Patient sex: M
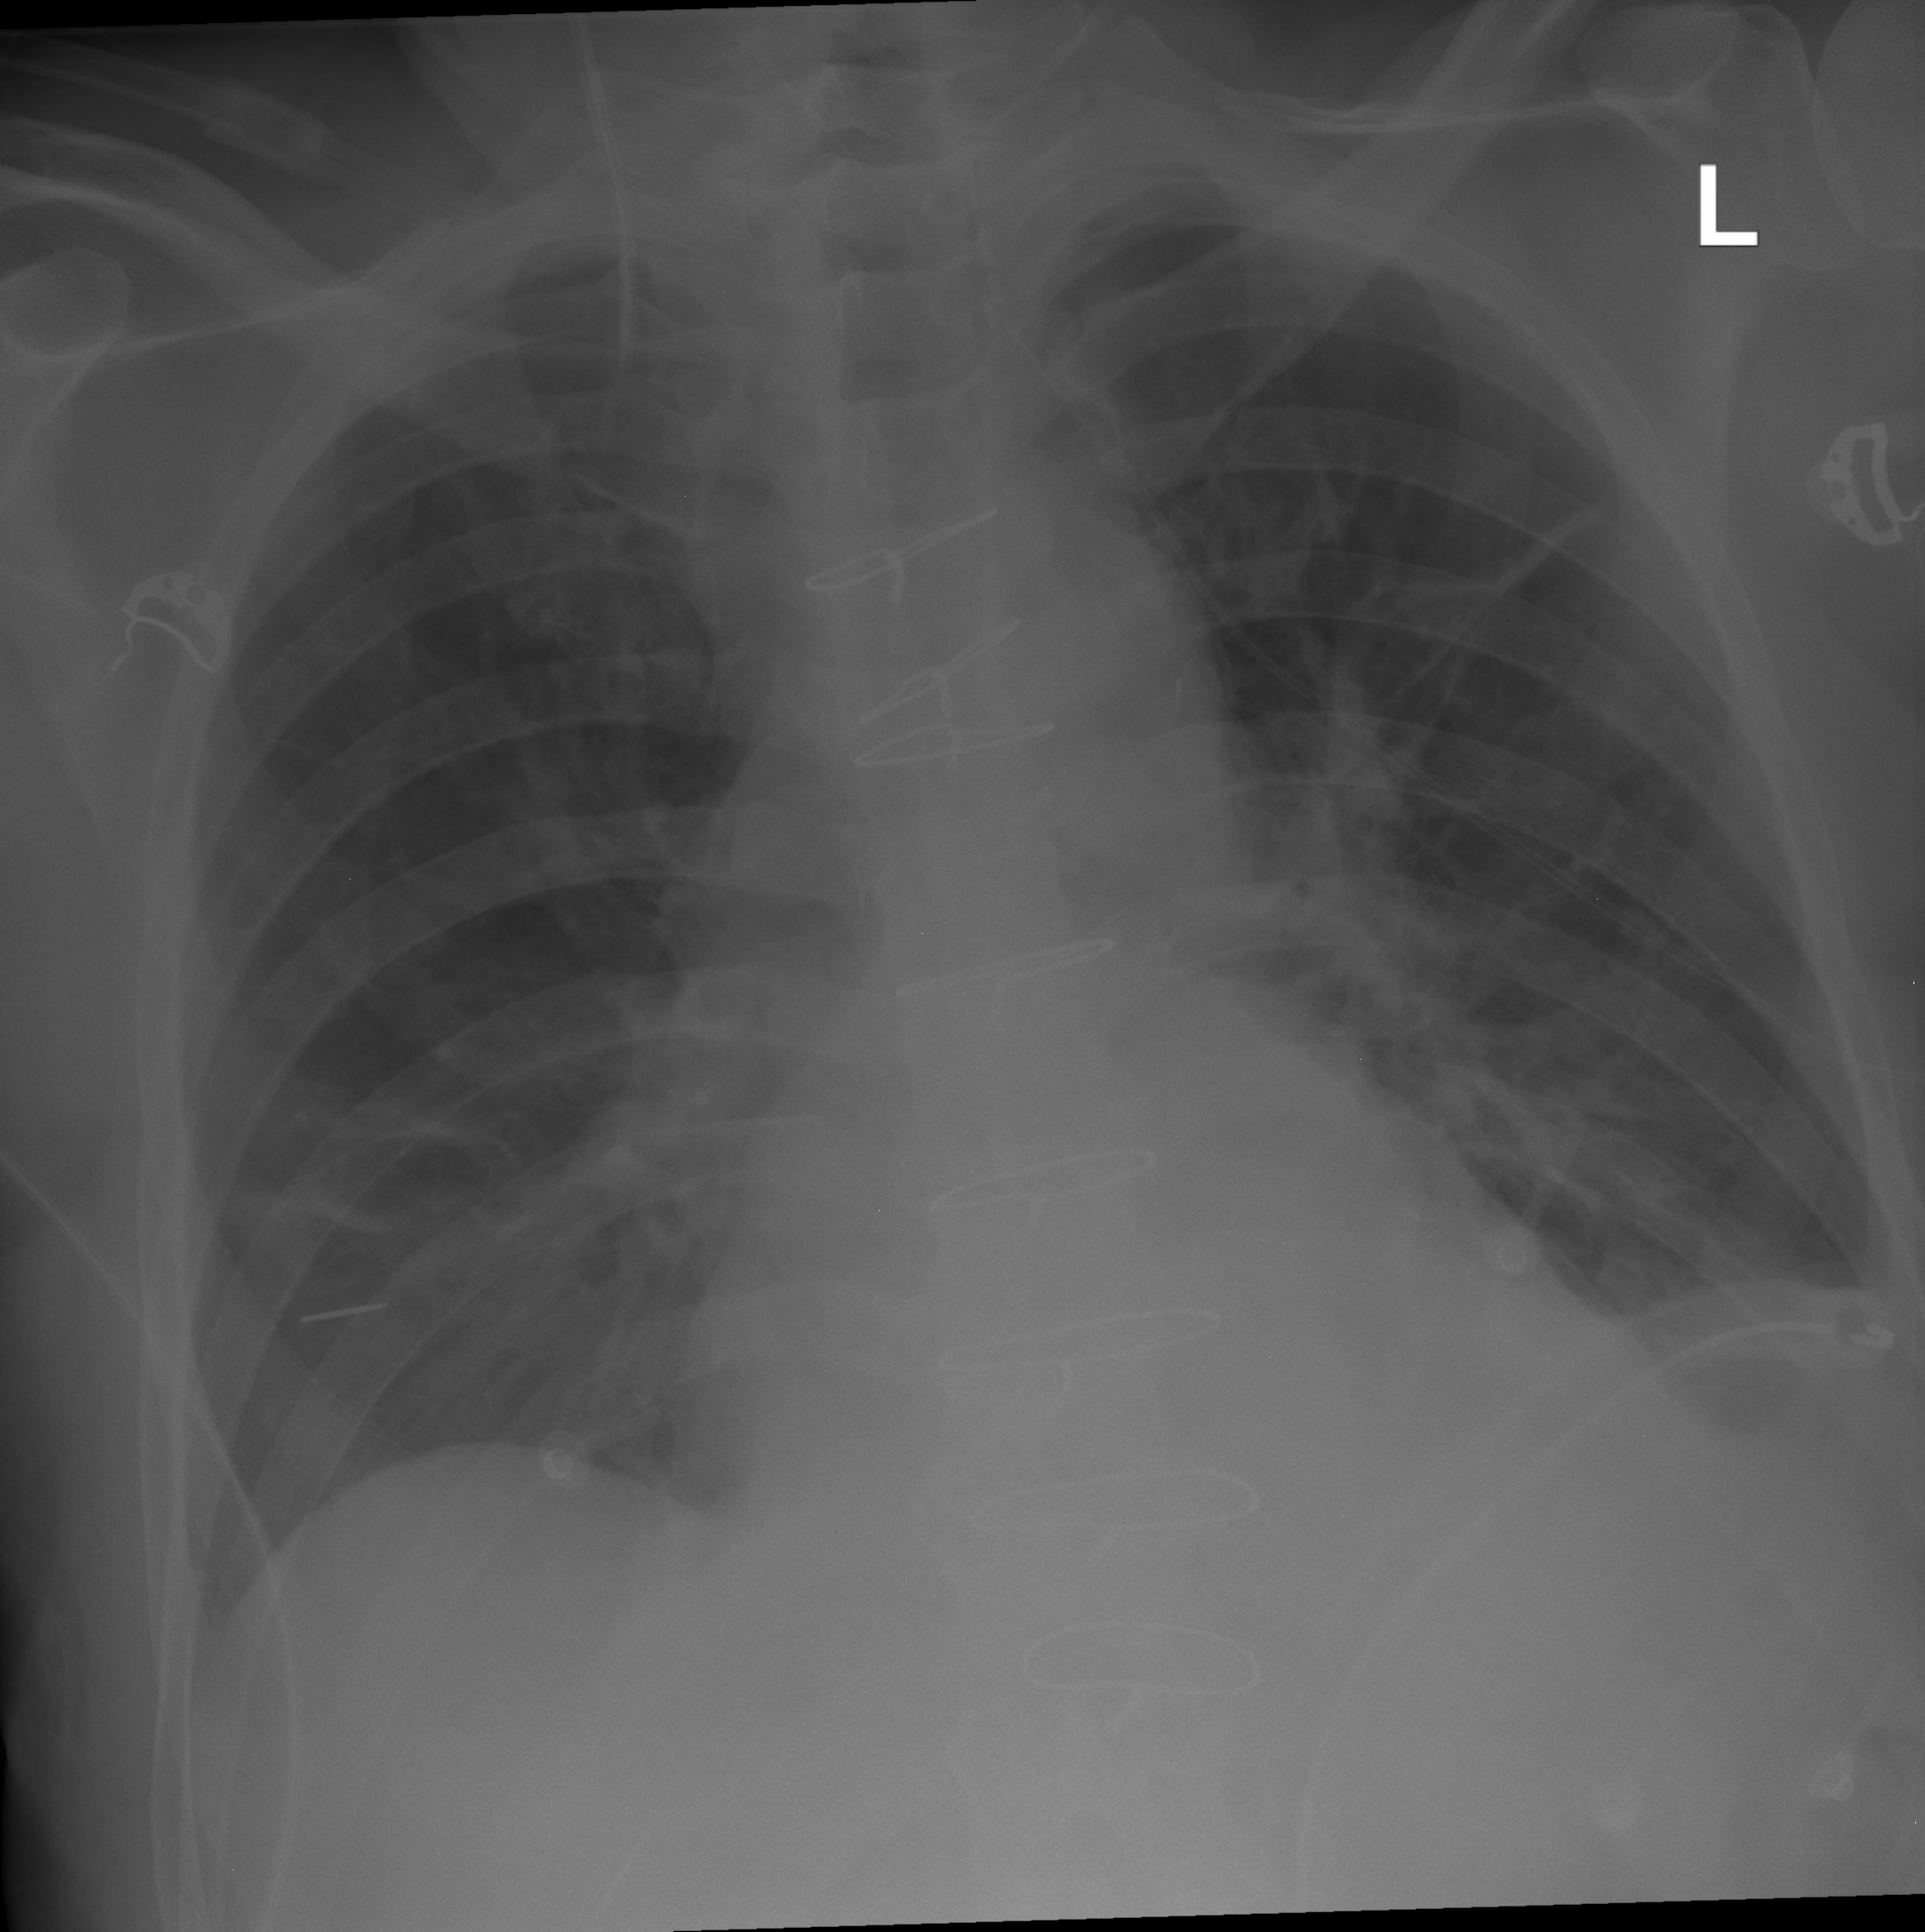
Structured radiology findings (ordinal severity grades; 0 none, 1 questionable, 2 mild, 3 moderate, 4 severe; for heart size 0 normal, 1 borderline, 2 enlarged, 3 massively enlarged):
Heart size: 0
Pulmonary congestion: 0
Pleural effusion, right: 0
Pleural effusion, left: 0
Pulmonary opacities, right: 0
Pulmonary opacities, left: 0
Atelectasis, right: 0
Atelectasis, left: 2